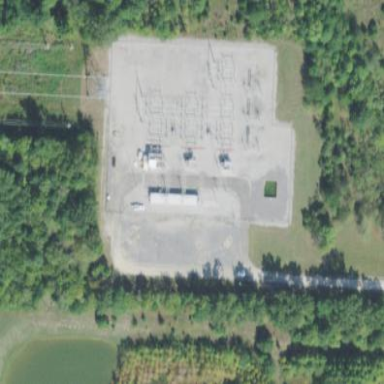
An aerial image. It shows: Outdoor distribution power substation.